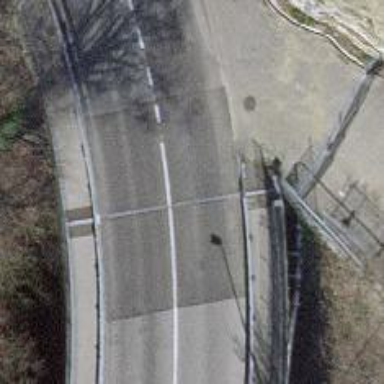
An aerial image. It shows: Guard rail.